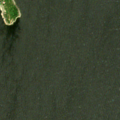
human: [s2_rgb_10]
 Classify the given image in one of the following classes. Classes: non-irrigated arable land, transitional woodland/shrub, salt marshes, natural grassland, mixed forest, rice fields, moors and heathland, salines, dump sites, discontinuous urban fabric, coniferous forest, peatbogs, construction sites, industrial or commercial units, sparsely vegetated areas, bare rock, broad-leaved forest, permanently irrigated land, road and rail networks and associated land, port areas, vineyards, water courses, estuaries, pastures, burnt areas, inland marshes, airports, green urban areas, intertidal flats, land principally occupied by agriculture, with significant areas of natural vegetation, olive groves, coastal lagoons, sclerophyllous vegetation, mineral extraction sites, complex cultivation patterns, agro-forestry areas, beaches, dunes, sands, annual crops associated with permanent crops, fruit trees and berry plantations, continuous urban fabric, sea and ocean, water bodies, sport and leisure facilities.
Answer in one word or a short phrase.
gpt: sea and ocean